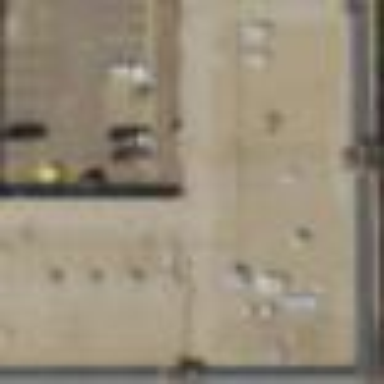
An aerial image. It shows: Retail building.